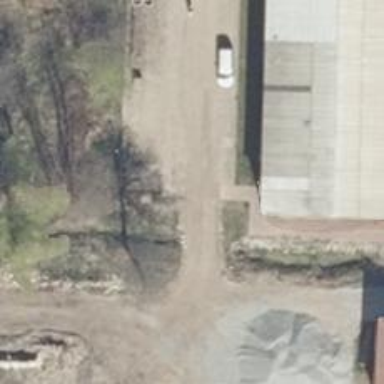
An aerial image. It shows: Footway with gravel surface.